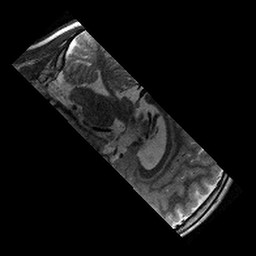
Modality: T2w
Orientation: sagittal
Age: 11
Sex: male
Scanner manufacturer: siemens
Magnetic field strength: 3 T
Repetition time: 9.23 s
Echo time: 0.067 s